You are looking at the unprocessed time series of a bearing vibration snapshot. Based on the visible evidence, which condition applies: normal, inner_race, outer_race, ball?
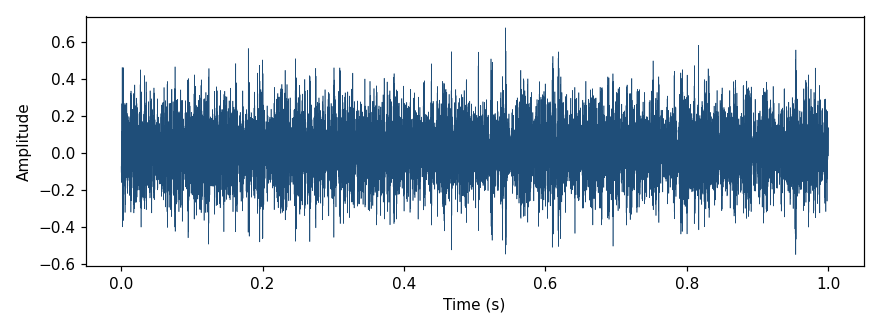
Answer: ball